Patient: sex M, age 31
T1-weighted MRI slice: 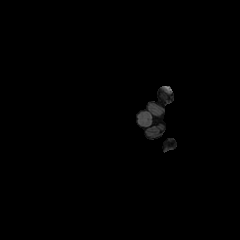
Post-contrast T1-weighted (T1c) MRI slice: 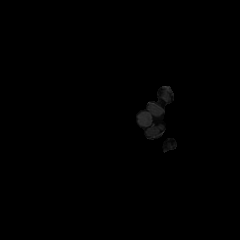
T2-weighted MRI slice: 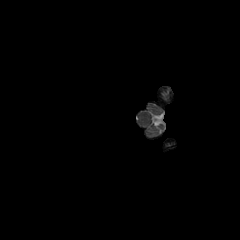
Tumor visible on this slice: no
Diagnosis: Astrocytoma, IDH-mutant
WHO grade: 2